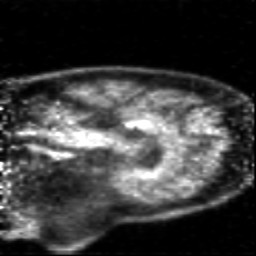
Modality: PET
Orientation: sagittal
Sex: male
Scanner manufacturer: siemens